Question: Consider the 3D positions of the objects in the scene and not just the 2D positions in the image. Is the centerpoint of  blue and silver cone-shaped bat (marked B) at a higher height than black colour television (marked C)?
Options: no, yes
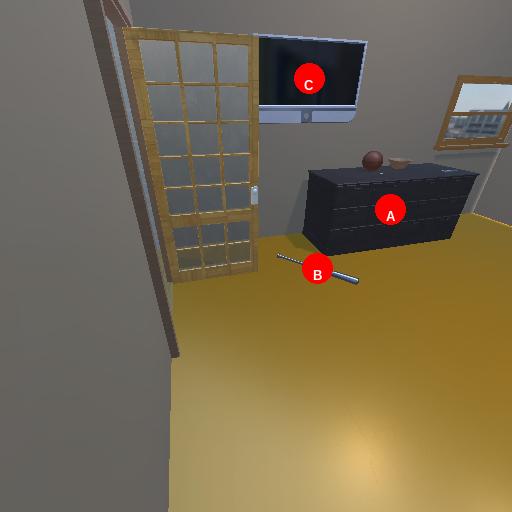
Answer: no